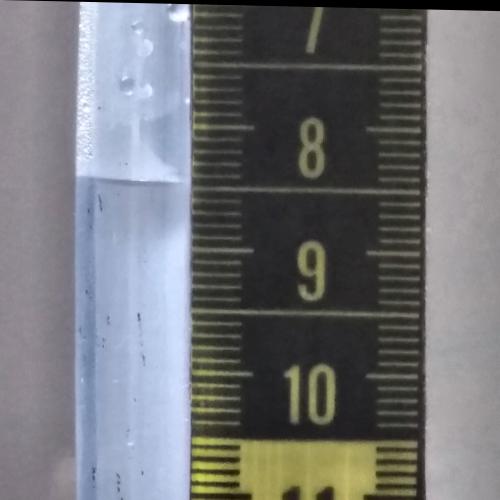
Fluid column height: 8.5 cm